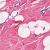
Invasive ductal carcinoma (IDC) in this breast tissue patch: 0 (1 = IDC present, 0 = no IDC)